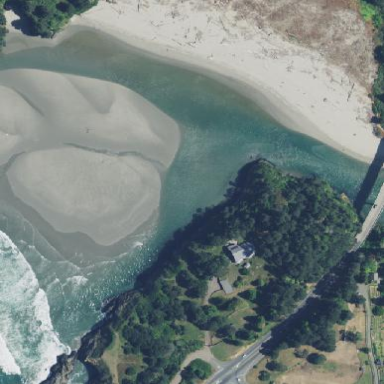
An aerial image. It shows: Beautiful beach with natural surroundings.